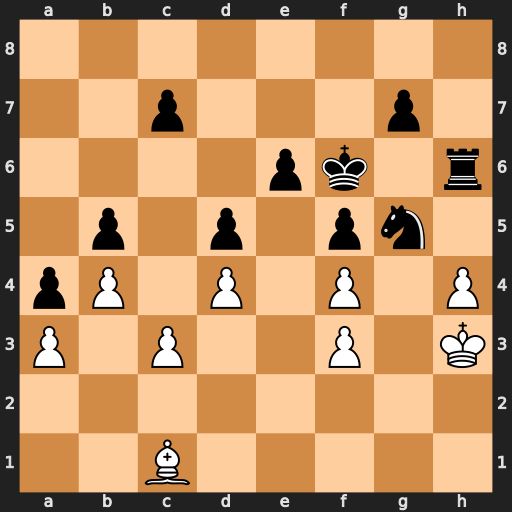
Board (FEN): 8/2p3p1/4pk1r/1p1p1pn1/pP1P1P1P/P1P2P1K/8/2B5
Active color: w
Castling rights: -
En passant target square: -
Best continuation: fxg5+ Kg6 gxh6